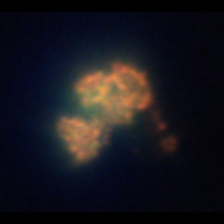
Taxon: Unknown_detritus
Group: Unknown